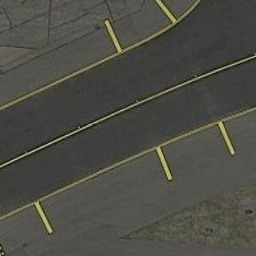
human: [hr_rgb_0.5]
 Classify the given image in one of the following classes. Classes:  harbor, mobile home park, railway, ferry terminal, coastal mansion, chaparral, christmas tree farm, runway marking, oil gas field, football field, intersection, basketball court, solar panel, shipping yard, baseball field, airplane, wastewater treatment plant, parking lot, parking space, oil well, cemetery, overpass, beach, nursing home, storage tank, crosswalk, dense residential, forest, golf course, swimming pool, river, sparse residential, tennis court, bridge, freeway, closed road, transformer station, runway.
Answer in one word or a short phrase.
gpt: runway marking